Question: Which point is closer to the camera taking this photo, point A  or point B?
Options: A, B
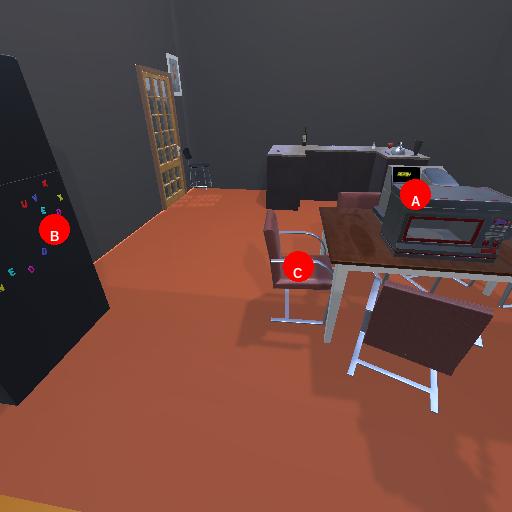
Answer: A